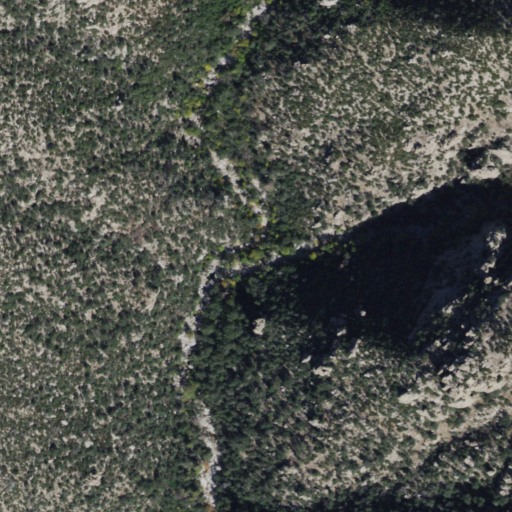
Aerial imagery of valley in Arizona named Spencer Canyon containing shrub and evergreen forest